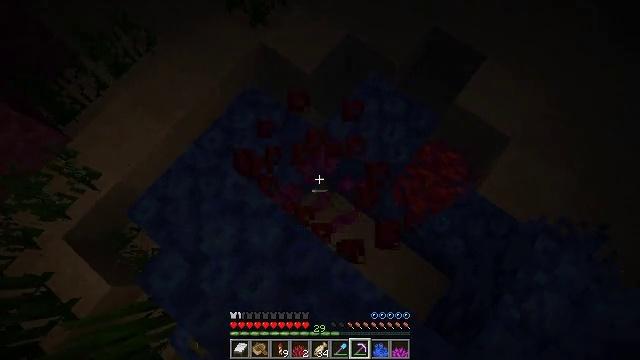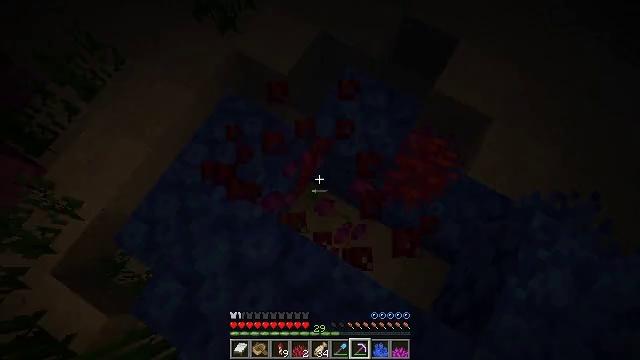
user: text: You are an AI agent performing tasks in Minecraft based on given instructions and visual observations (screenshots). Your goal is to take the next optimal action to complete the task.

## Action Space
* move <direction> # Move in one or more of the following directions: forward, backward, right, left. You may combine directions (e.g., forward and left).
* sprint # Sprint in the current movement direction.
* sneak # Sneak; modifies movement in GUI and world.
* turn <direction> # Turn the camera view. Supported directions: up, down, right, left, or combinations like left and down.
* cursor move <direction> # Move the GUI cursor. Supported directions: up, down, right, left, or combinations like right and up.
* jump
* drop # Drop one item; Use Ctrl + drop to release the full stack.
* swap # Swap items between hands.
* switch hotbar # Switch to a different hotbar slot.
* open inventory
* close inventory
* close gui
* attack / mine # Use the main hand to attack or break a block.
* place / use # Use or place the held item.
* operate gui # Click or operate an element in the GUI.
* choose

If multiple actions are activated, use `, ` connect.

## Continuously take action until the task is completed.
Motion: motion action
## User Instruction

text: Break the bubble coral wall fan for collection.
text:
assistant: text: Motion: turn right
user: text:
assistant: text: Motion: no_op